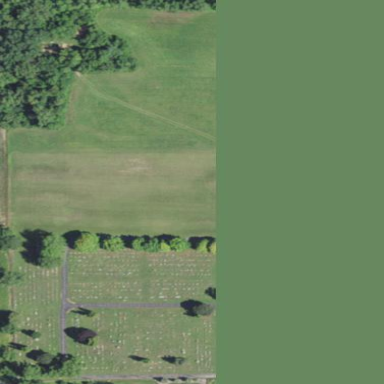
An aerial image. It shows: Cemetery.